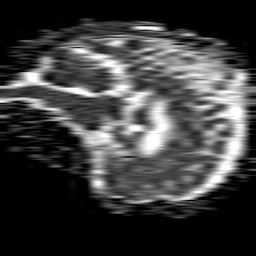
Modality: ADC
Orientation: sagittal
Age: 64
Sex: female
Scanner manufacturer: philips
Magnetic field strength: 1.5 T
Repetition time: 4.6 s
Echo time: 0.08528 s